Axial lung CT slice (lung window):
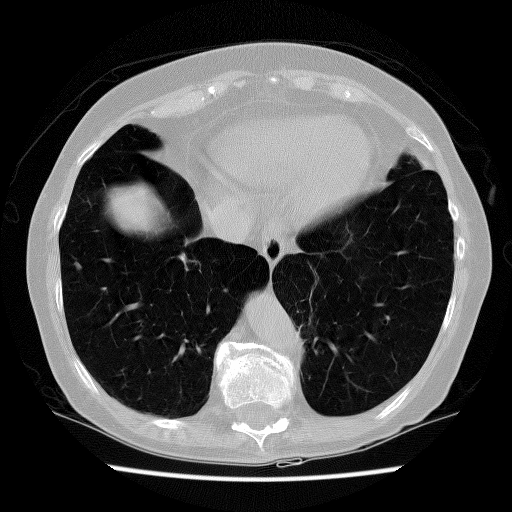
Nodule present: yes
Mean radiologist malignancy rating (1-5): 2.25